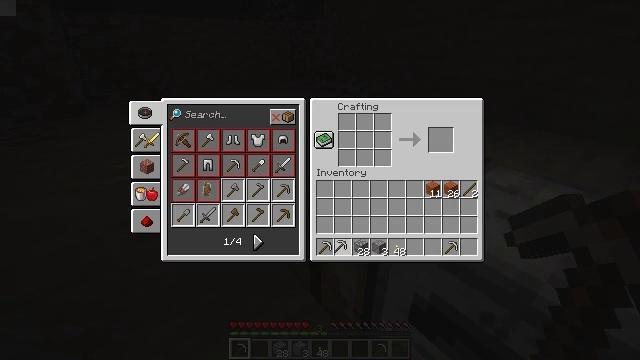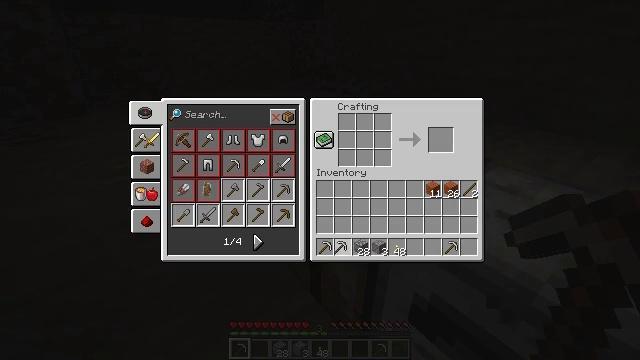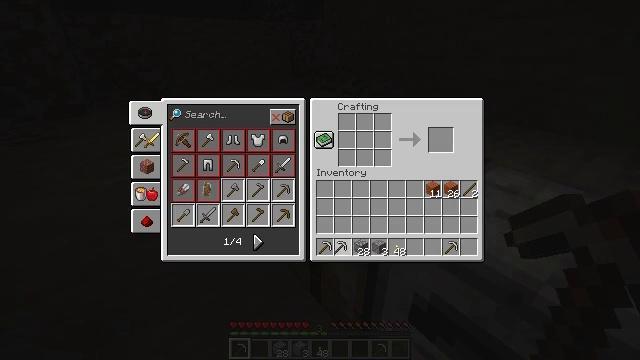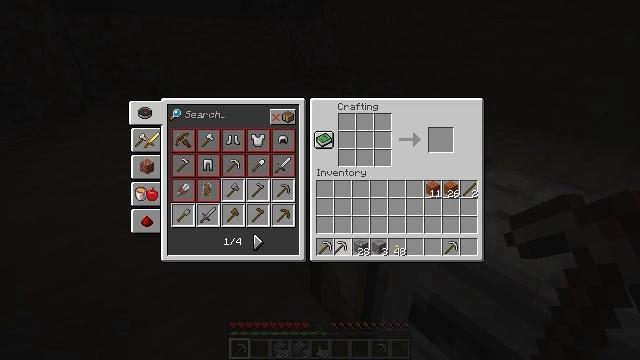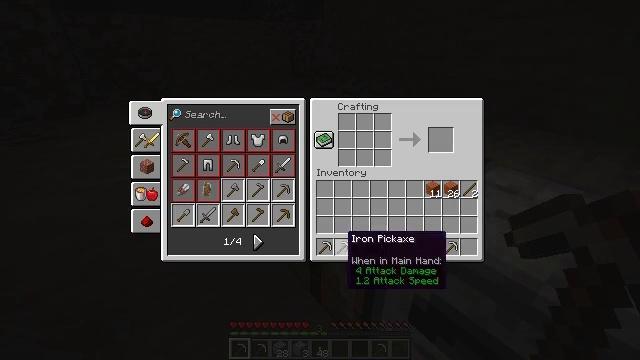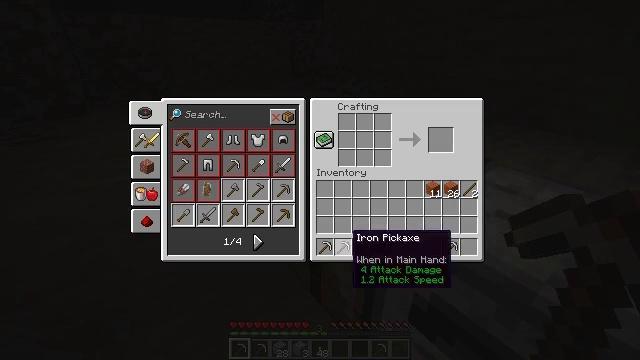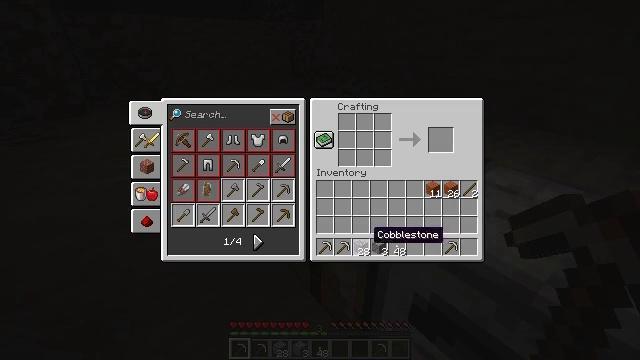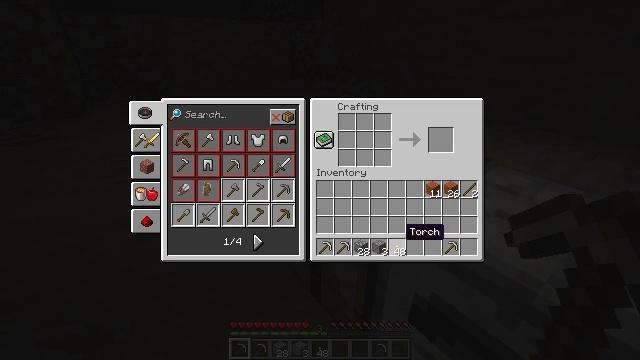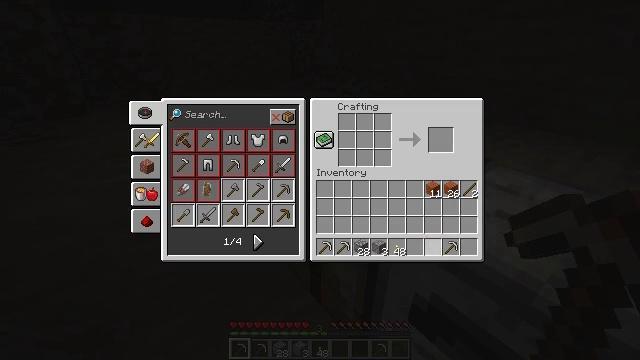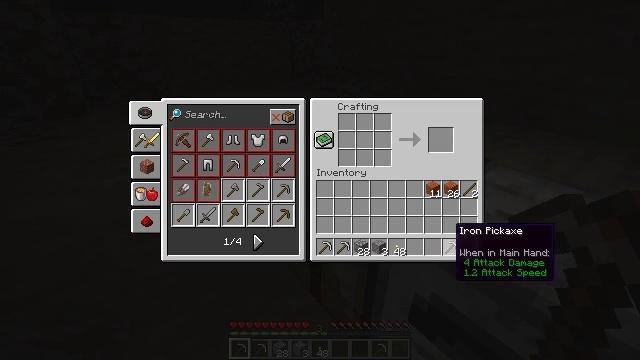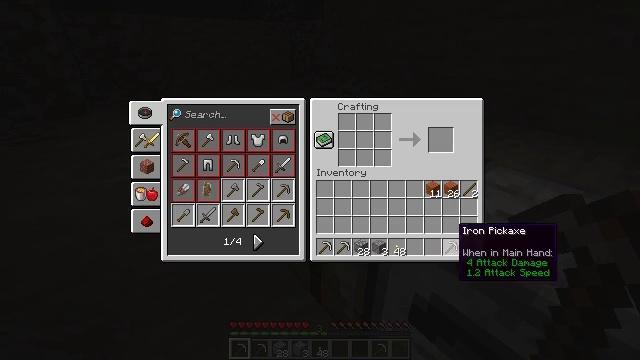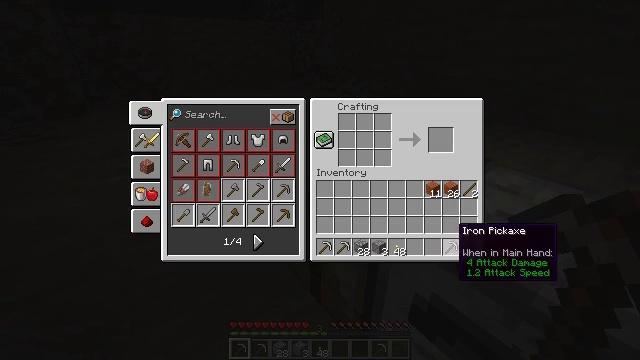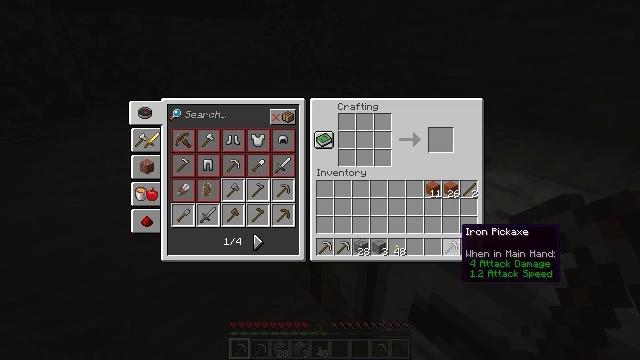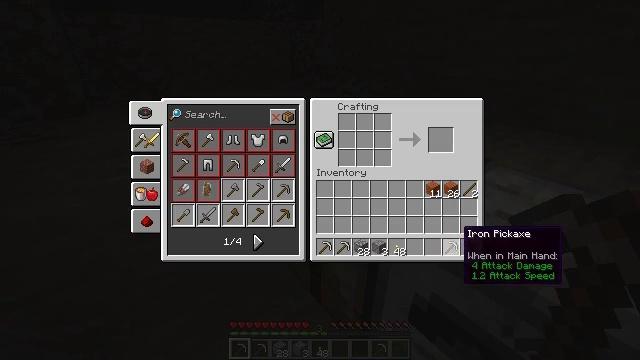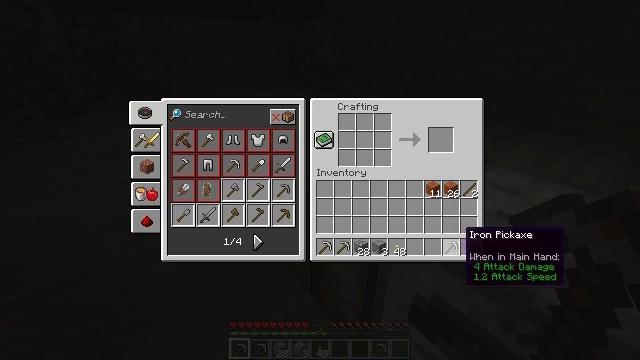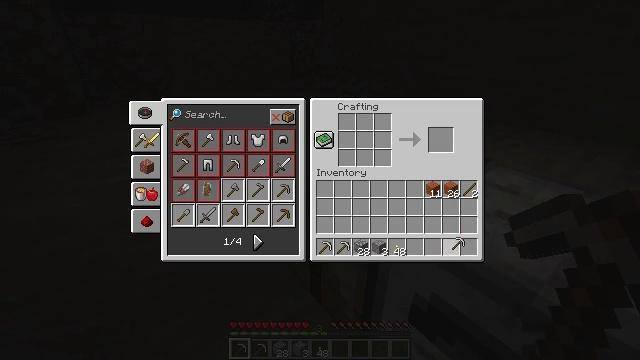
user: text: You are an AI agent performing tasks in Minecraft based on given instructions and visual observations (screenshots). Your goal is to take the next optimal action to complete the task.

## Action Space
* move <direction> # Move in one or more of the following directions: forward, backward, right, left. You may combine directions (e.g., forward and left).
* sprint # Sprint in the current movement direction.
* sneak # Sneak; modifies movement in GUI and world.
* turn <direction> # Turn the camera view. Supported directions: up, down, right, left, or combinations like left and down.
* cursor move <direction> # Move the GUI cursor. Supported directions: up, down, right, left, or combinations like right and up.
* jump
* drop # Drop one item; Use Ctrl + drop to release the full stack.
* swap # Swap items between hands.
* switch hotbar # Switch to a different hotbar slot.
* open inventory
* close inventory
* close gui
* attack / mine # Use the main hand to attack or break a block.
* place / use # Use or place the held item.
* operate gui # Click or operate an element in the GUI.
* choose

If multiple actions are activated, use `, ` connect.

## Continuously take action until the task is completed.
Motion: motion action
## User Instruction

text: Remove gravel from the inventory.
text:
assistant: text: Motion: operate gui
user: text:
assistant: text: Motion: operate gui
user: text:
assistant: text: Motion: operate gui
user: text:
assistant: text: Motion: no_op
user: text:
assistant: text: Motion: no_op
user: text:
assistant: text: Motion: cursor move right
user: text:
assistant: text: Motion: cursor move right
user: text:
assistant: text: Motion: cursor move right
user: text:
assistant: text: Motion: cursor move right
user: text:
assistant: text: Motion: no_op
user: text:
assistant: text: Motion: no_op
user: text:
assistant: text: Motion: no_op
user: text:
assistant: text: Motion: no_op
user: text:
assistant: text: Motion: no_op
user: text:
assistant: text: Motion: operate gui
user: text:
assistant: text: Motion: operate gui
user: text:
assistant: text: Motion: operate gui
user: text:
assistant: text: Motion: no_op
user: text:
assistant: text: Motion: cursor move left
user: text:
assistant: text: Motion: cursor move left
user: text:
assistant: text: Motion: cursor move left
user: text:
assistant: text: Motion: cursor move left
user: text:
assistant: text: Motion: cursor move left
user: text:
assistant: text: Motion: cursor move left
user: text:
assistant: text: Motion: no_op
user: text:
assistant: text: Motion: no_op
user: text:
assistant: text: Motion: no_op
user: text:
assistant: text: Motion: no_op
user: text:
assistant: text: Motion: no_op
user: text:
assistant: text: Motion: no_op